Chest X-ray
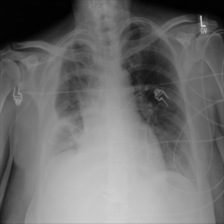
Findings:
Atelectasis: negative
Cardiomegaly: negative
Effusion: negative
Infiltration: negative
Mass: negative
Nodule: negative
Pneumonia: negative
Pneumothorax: negative
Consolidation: negative
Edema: negative
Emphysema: negative
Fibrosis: negative
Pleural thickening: positive
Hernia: negative